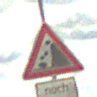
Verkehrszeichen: SteinschlagRechts
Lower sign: LaengeEinerStrecke3
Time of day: Midday
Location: Outdoor (RoadRail)
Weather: PartlyCloudy
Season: NotSpecified
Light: Natural